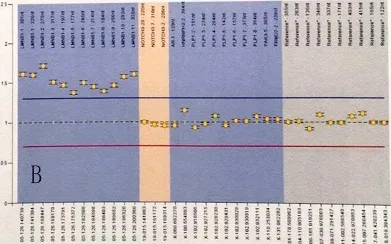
Multiplex ligand-dependent probe amplification (MLPA) experiment. II-5. Showed genomic duplications of LMNB1, extending between nucleotide positions 126.140.739, and ,126.200.380, with an estimated size of 59,. 651 bp.
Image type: chart (chart)